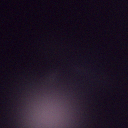
Screen state: off